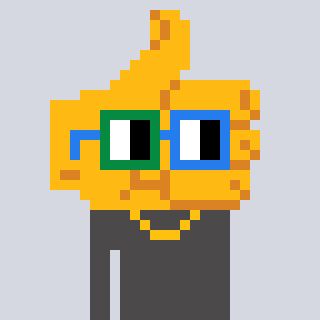
a pixel art character with square green and blue glasses, a thumbsup-shaped head and a grayscale-colored body on a cool background